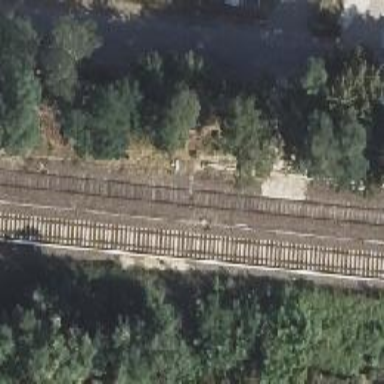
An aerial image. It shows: Solitary milestone along the railway.